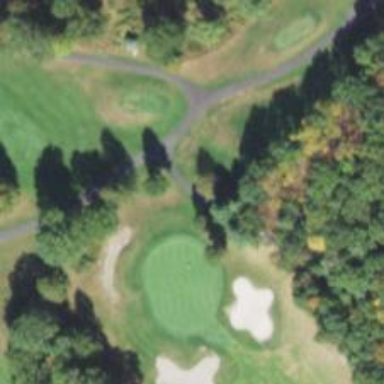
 specifically designed for the golf course."